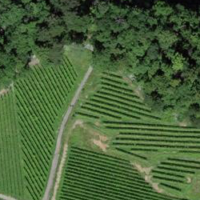
EUNIS habitat code: 40
Species observed at this site:
Sedum album
Campanula trachelium